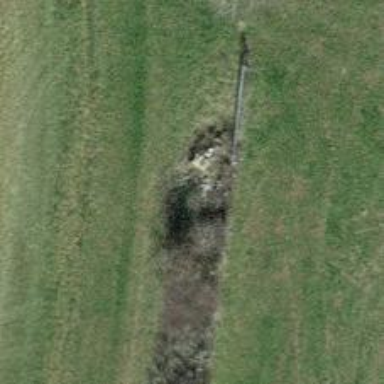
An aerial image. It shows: Hedge acting as barrier.